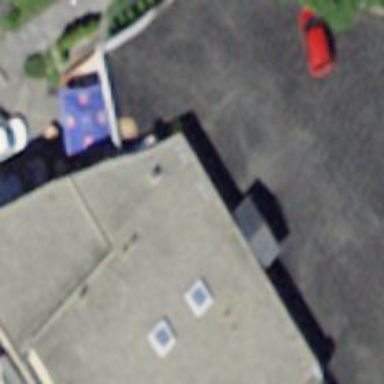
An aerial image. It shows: Fast food establishment.